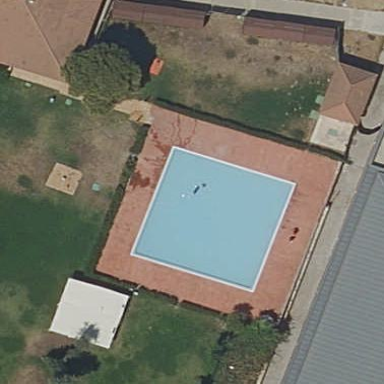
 perfect for swimming and other water activities."